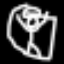
Label: angel